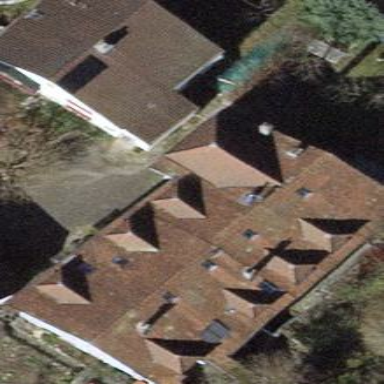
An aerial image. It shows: Residential building.